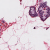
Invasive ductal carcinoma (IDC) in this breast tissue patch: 0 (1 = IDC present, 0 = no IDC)